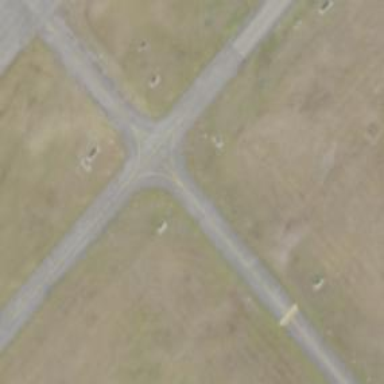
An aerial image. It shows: View of taxiway at the airport.